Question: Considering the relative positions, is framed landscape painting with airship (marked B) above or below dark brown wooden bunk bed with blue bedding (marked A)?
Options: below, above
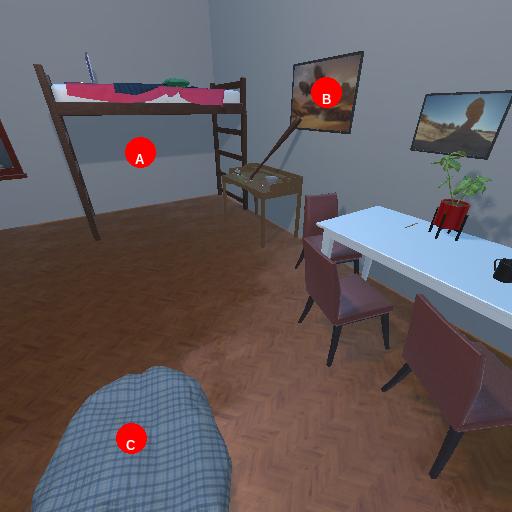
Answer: below